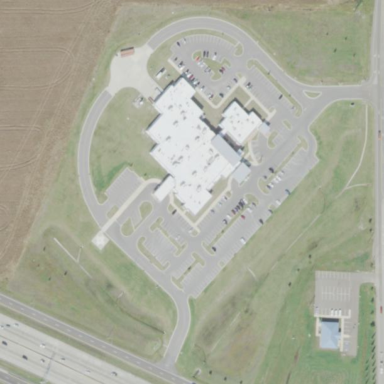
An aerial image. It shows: Hospital providing healthcare services.